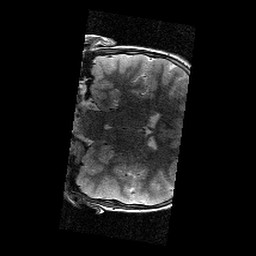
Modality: T2w
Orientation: coronal
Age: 9
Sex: male
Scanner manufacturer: siemens
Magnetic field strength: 3 T
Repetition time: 9.23 s
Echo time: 0.067 s